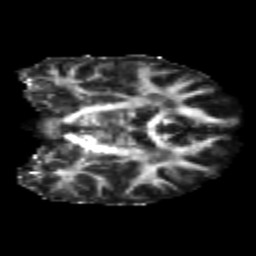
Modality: FA
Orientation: coronal
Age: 21
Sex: male
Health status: healthy
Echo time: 0.074 s